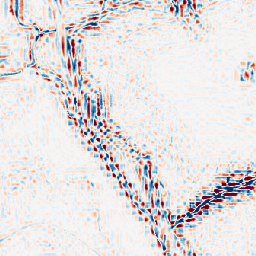
Category: wavelet
Decomposition family: wavelet_reverse_biorthogonal
Decomposition parameters: wavelet: rbio3.5
level: 3
Upsampling method: regularized
Upsampling parameters: scale: 2
lambda_reg: 0.001
Upsampling scale: 2